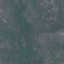
Land use / land cover: HerbaceousVegetation